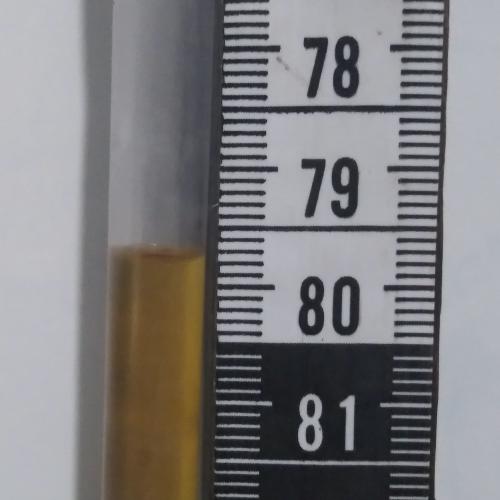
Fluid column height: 79.7 cm